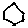
Label: hexagon